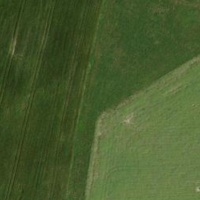
EUNIS habitat code: 52
Species observed at this site:
Lepus europaeus
Phasianus colchicus
Capreolus capreolus